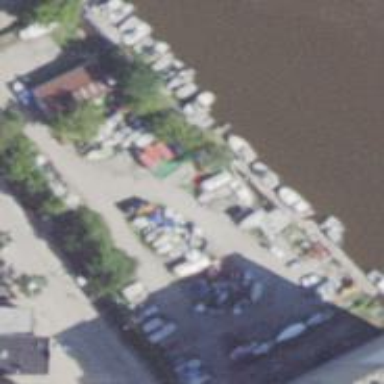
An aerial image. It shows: General boatyard along waterway.